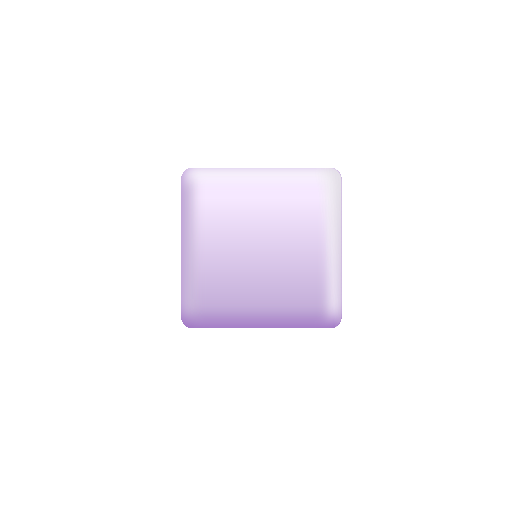
white small square color